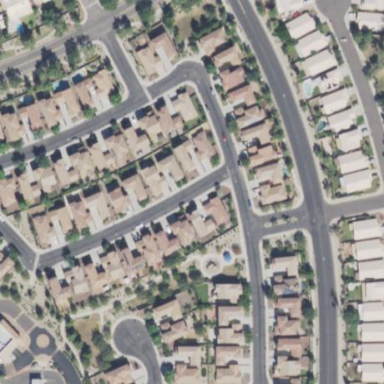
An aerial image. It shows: Single-family residential area.